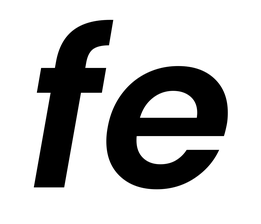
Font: Poppins-SemiBoldItalic